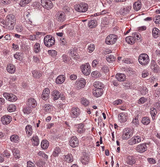
Tumor epithelial tissue: yes
Tumor-associated stroma tissue: no
Normal tissue: no